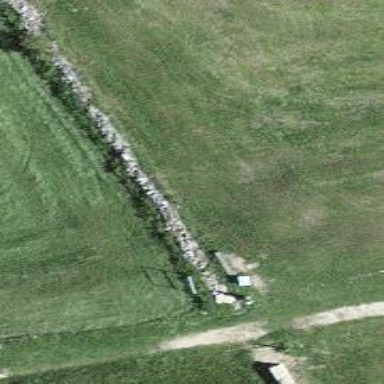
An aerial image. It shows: Dry stone wall barrier.